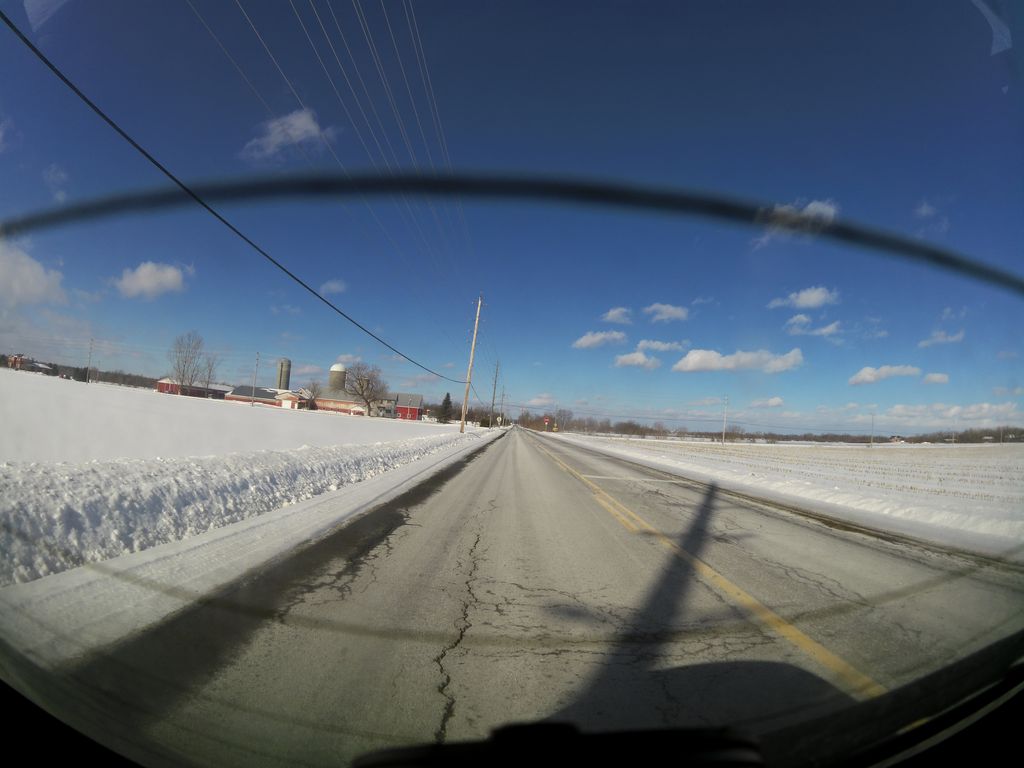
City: ottawa-gatineau